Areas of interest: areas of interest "Parking Lot"
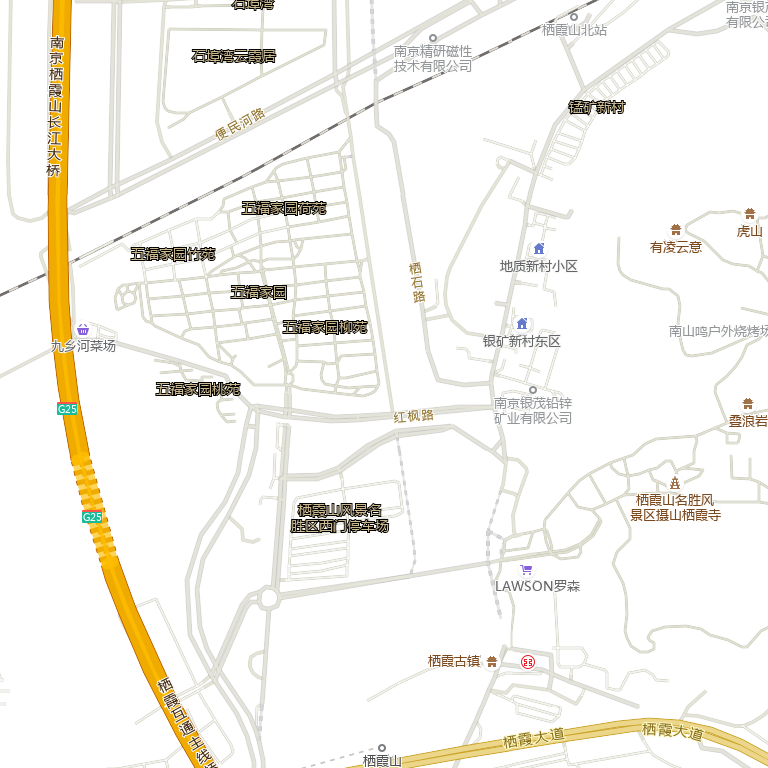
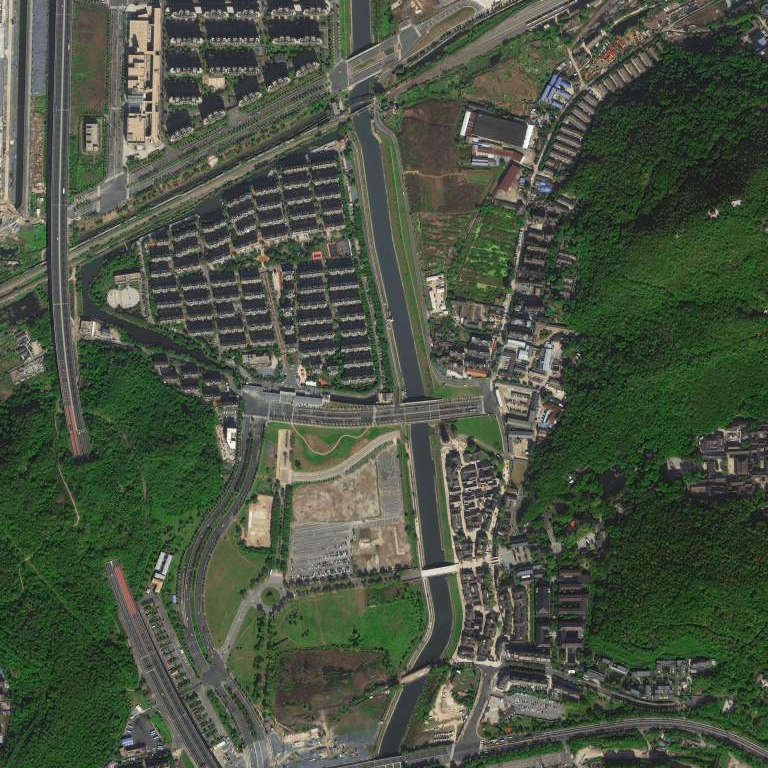